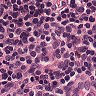
Metastatic tissue present: no